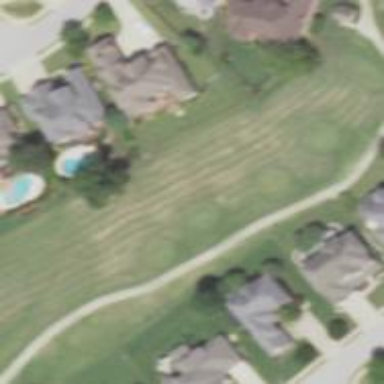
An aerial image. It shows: Pathway for golfing.